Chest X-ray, PA view. Patient: 38 years old, sex M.
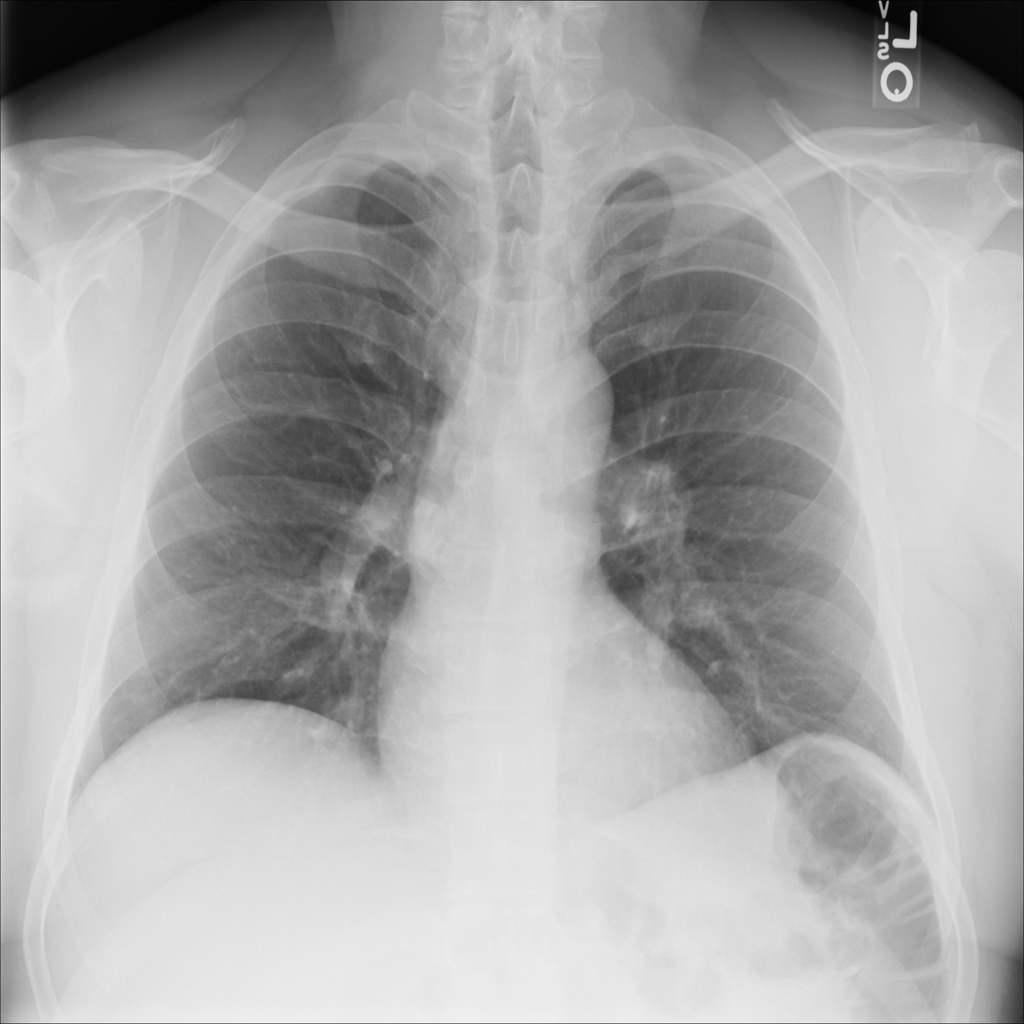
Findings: No Finding